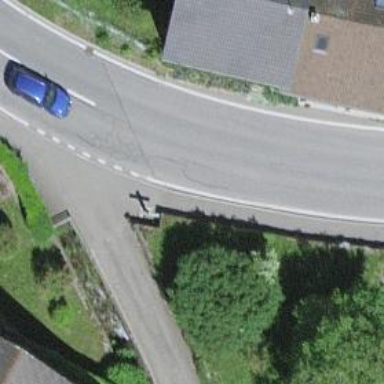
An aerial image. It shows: Wayside cross with historic significance.